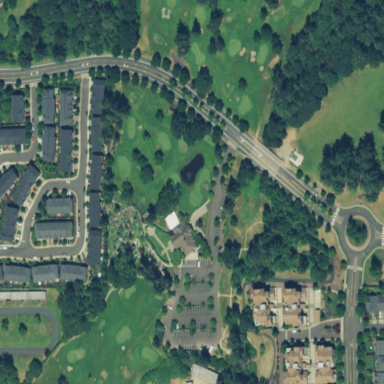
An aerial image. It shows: Golf course surrounded by greenery.